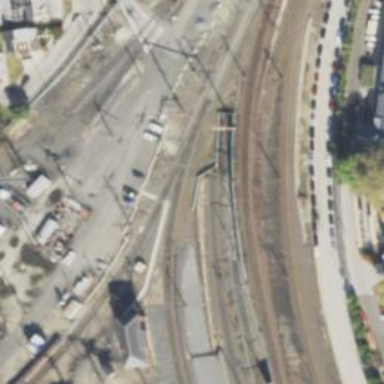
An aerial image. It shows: Railway with electrified contact lines.